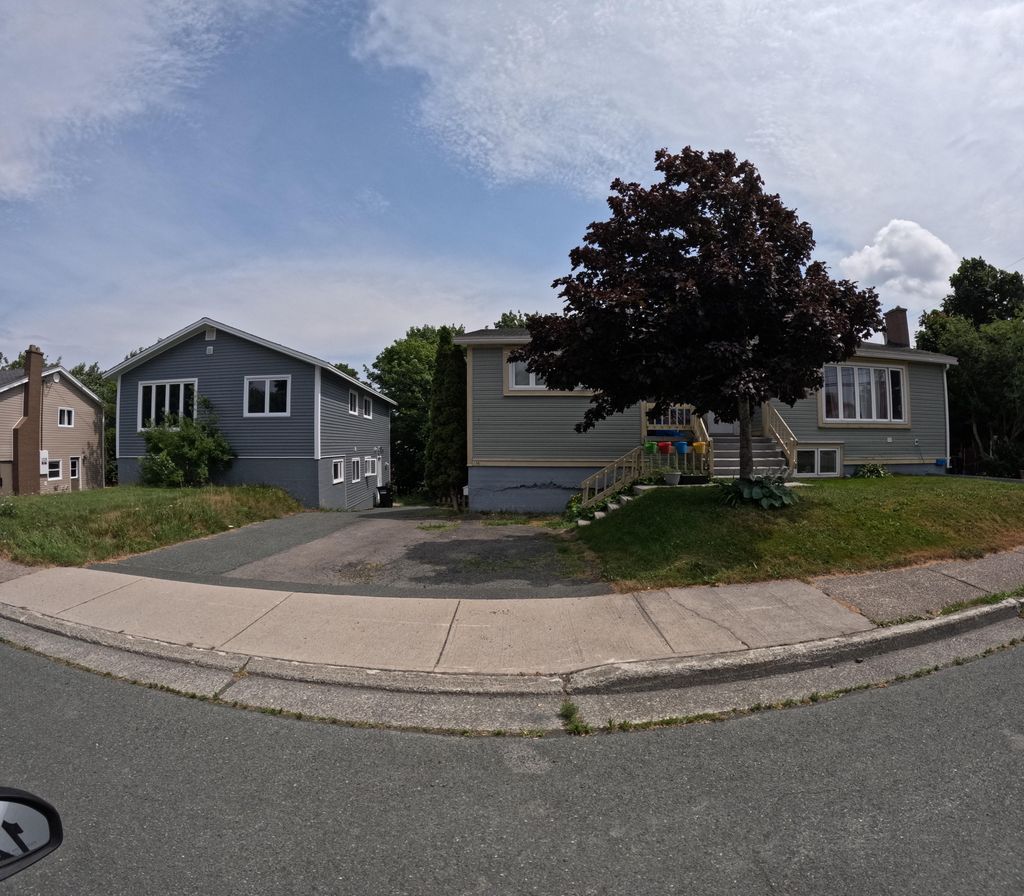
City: st_johns